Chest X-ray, AP view. Patient: 60 years old, sex F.
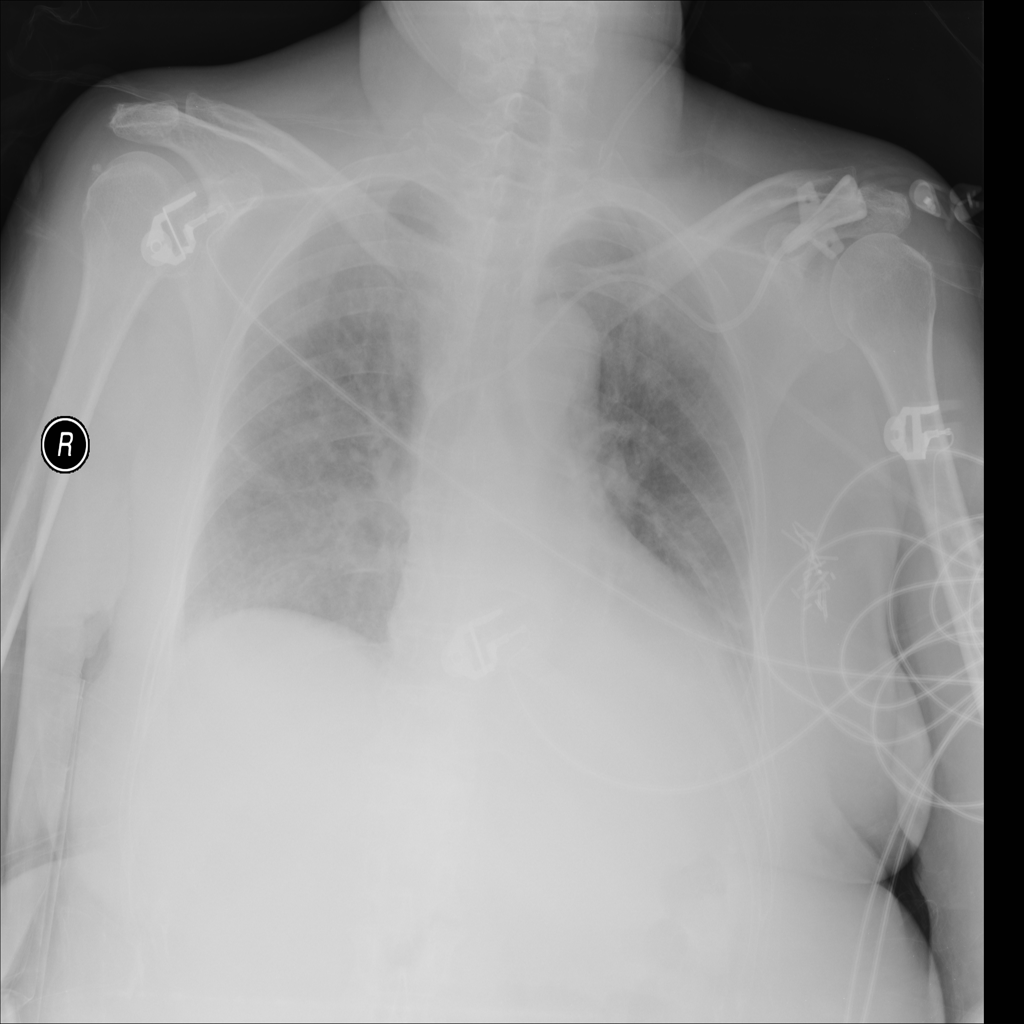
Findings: Atelectasis